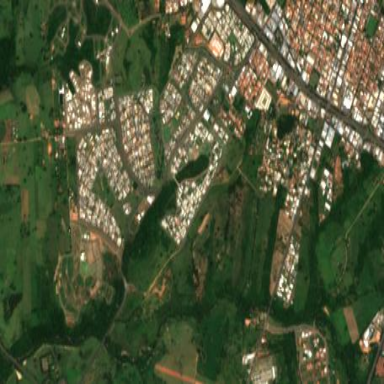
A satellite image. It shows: Condominium within residential area.